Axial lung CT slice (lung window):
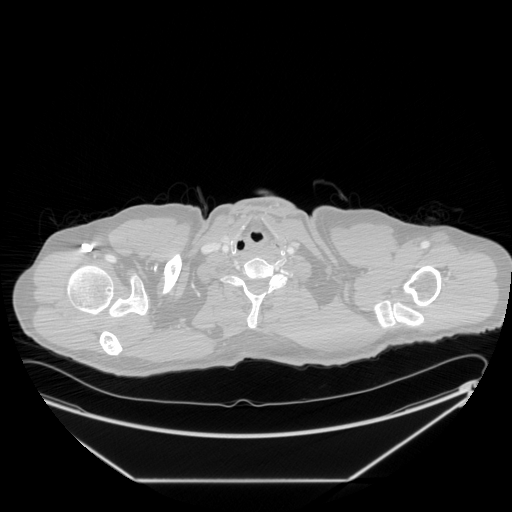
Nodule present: no